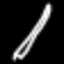
Label: pencil